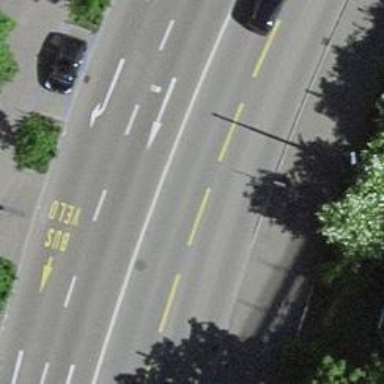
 and shared busway on the right for cyclists."